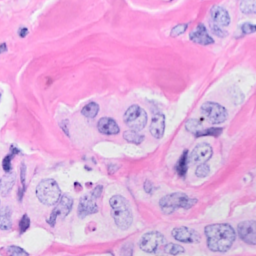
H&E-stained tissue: Breast